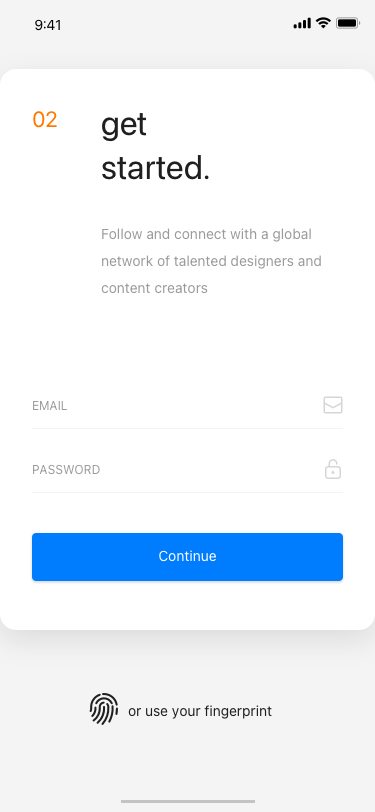
Text in this UI design:
or use your fingerprint
get
started.
02
Follow and connect with a global network of talented designers and content creators